Question: Situation:
3 view controllers, white is main, red and blue are embedded (container view controllers)
I select something in red,it switches to blue,I swipe the blue - it goes back and I want to change text in the label to some custom text
Sequence:
So I use delegation and it also works.But when I try to set label's text property(in the method that confirms my protocol) via 'self.thisLabel.text' NSLog says this label is nil, although I have an outlet. If I use something like '[self.view viewWithTag:tag]' NSLog shows that label is there but I can't set the text, it stays the same.
### code in white:
header
'''
@interface ContactsViewController : UIViewController <BlueViewControllerDelegate>
'''
implementation
'''
- (void)adjustLabel:(NSString *)string{
NSLog(@"i am here baby %@",self.thisLabel);
[[self.view viewWithTag:57] setValue:string forKey:@"text"];
}
'''
### code in blue:
header:
'''
@protocol BlueViewControllerDelegate <NSObject>
-(void)adjustLabel:(NSString*)string;
@end
'''
and:
'''
@property id<ViewControllerDelegate> delegate;
'''
implementation
'''
- (void)viewDidLoad{
[super viewDidLoad];
UIStoryboard *sB = [UIStoryboard storyboardWithName:@"Main" bundle:[NSBundle mainBundle]];
WhiteViewController *WhiteVc = [sB instantiateViewControllerWithIdentifier:@"whiteID"];
self.delegate = WhiteVc;
}
-(void)willMoveToParentViewController:(UIViewController *)parent{
[self.delegate adjustLabel:@"some custom text"];
}
-(IBAction)swipePerformed:(UISwipeGestureRecognizer*)sender{
[self willMoveToParentViewController:nil];
[self.view removeFromSuperview];
[self removeFromParentViewController];
}
'''
Any thoughts?
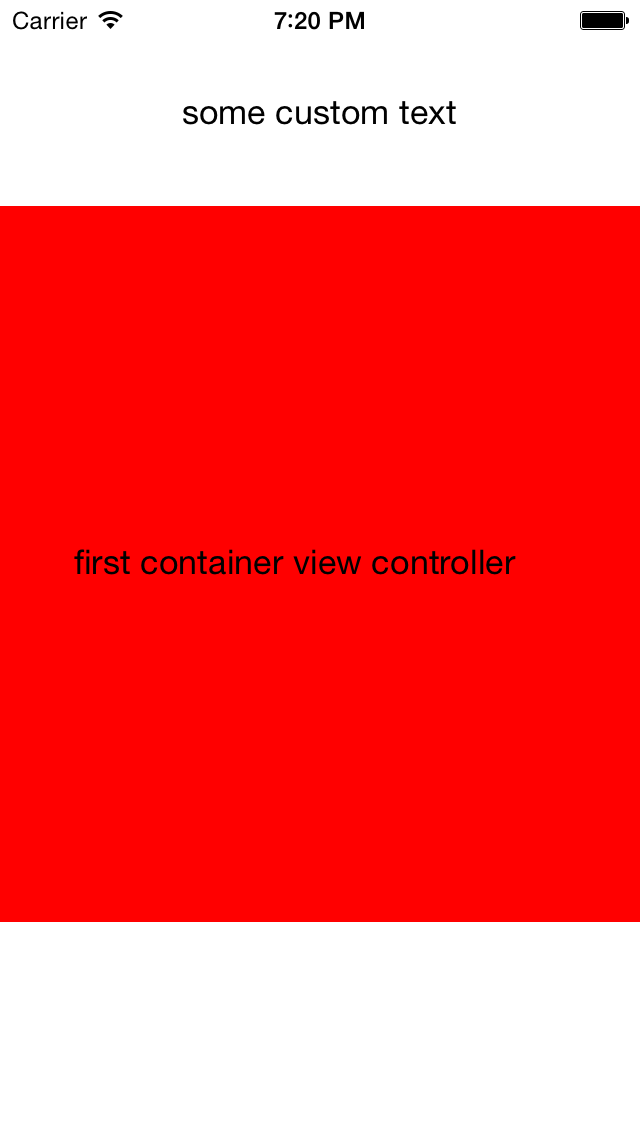
Answer: If I understand your VC hierarchy correctly, the 'WhiteViewController' is the parent of 'BlueViewController', so you shouldn't instantiate a new one from the storyboard in 'viewDidLoad' but do instead:
'''
WhiteViewController *whiteVc = (WhiteViewController*)self.parentViewController;
self.delegate = whiteVC;
'''
Also, I don't find overriding 'willMoveToParentViewController' particularly useful. You could put your delegate call to your swipe action.